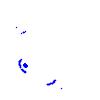
Particle: kaon